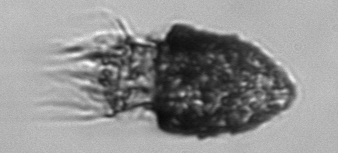
Label: Stenosemella_pacifica